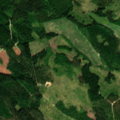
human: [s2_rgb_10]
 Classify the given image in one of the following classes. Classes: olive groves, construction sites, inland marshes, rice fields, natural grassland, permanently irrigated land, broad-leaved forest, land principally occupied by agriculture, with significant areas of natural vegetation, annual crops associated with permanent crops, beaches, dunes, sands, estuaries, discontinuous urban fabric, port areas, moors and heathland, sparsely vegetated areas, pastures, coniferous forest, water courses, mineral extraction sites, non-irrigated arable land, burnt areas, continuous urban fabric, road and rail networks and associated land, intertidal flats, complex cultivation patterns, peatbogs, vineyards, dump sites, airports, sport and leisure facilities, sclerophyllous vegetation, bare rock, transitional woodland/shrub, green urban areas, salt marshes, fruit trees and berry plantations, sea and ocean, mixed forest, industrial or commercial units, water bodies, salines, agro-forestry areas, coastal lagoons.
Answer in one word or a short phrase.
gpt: mixed forest, transitional woodland/shrub